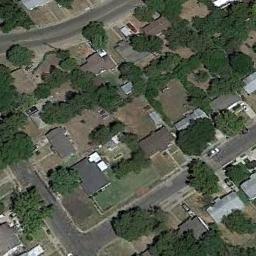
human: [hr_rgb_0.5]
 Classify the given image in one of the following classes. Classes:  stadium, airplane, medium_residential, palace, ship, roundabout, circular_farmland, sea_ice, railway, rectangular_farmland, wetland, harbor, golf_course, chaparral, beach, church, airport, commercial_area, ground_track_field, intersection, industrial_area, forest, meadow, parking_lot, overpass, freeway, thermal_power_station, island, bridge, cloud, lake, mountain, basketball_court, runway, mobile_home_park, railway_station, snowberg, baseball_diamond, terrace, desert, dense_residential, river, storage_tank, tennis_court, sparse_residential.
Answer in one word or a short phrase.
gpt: medium_residential